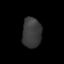
Tissue: lung
Cell type: Epithelial cells
Senescence score: 0.2186
Nuclear area (px): 569
Mean DAPI intensity: 57.541